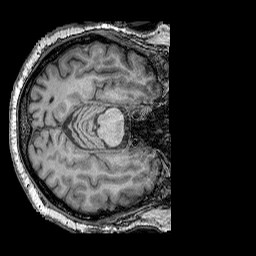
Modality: T1w
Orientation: axial
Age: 66
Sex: male
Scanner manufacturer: siemens
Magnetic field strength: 3 T
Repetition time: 2.25 s
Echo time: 0.00411 s